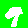
Digit: 9